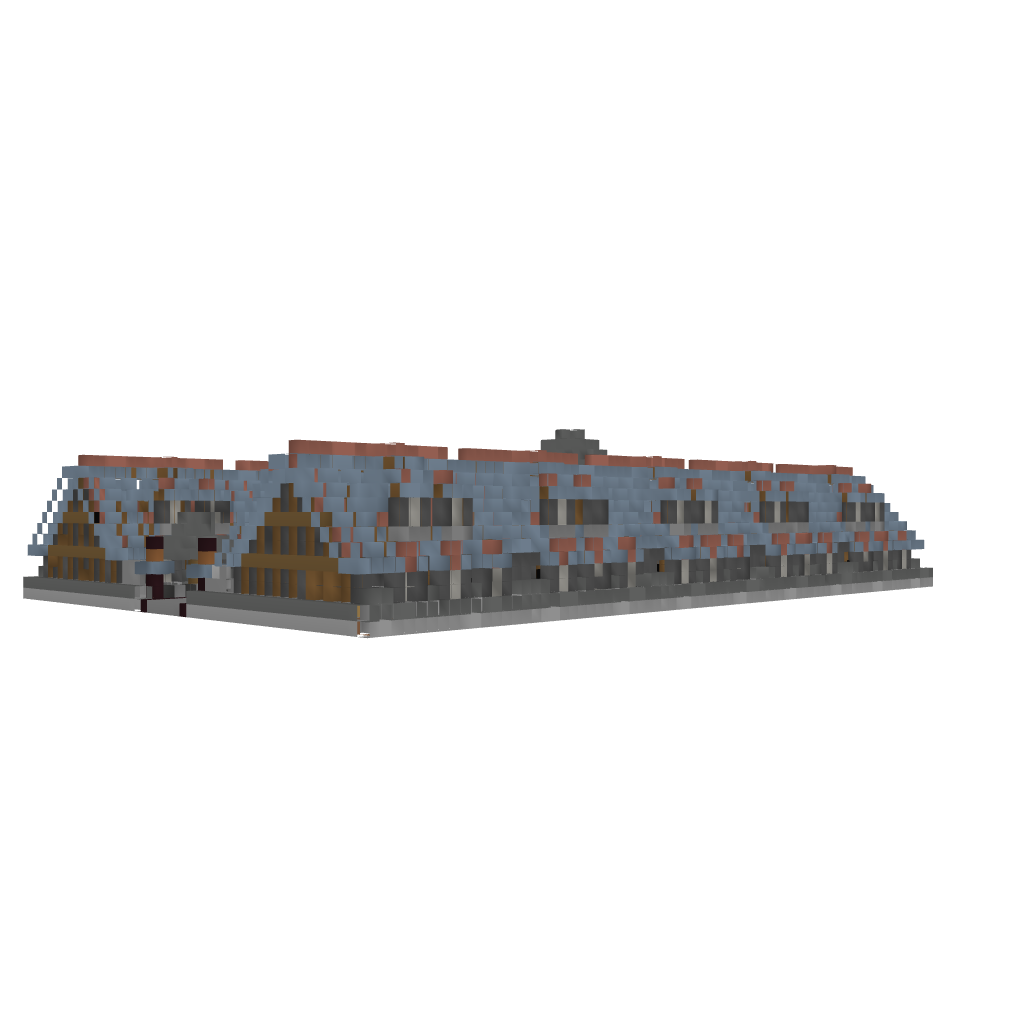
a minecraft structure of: Modular Housing